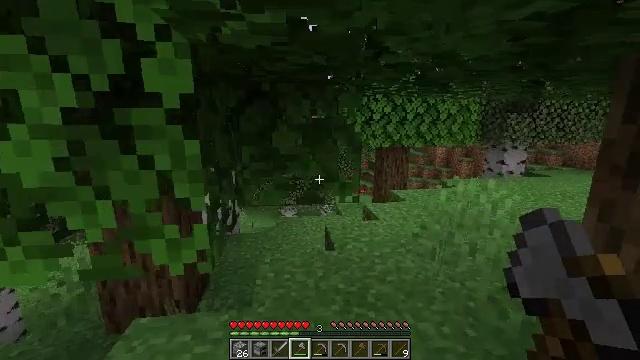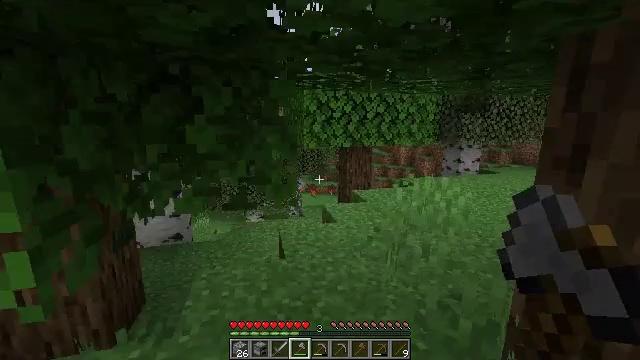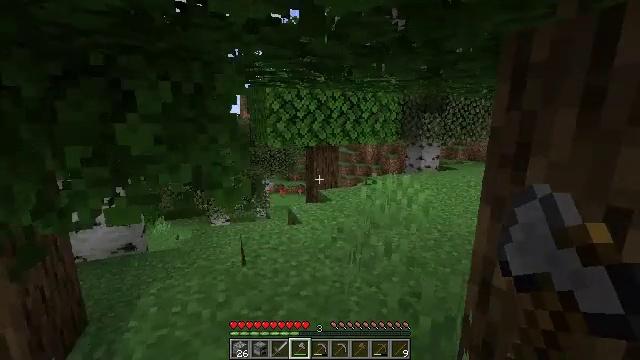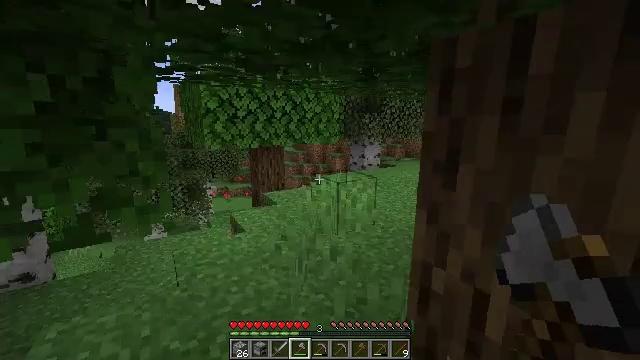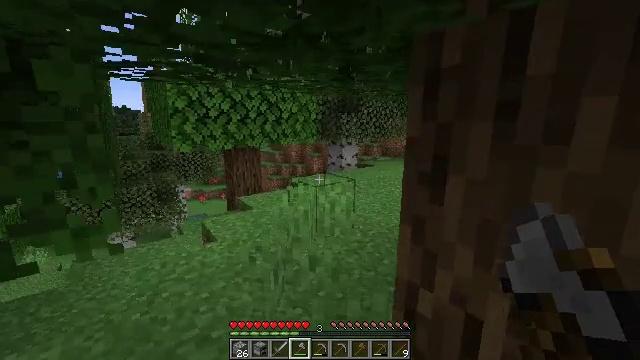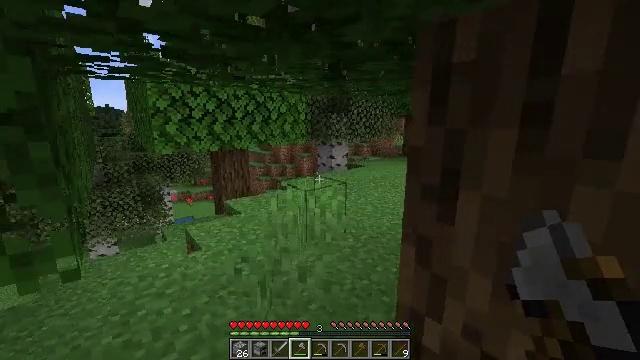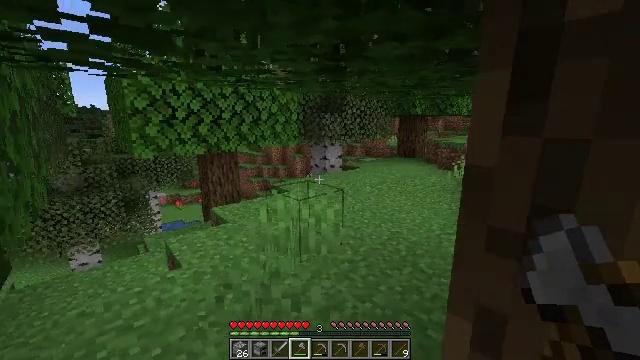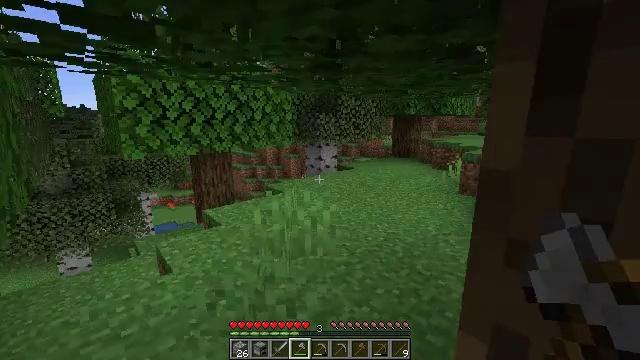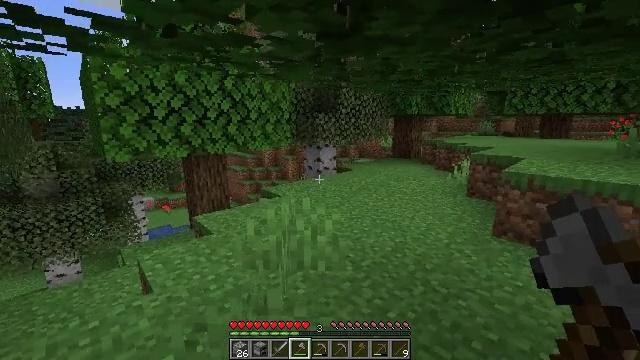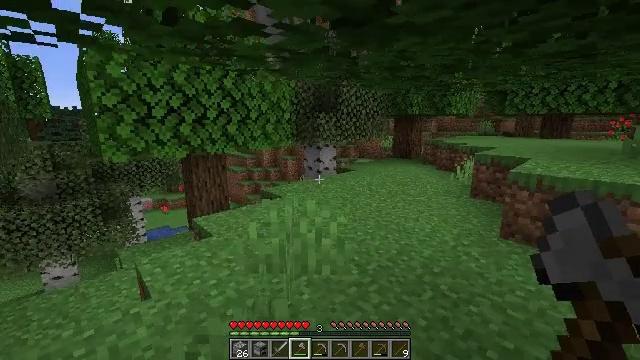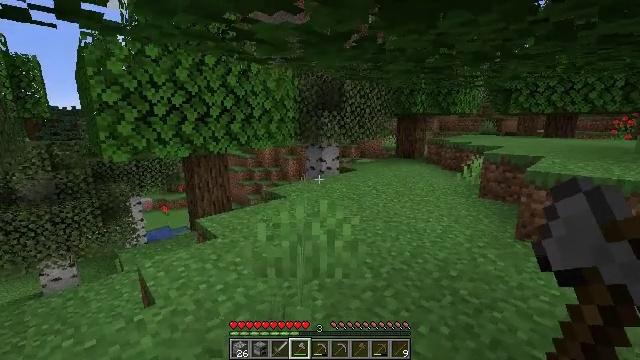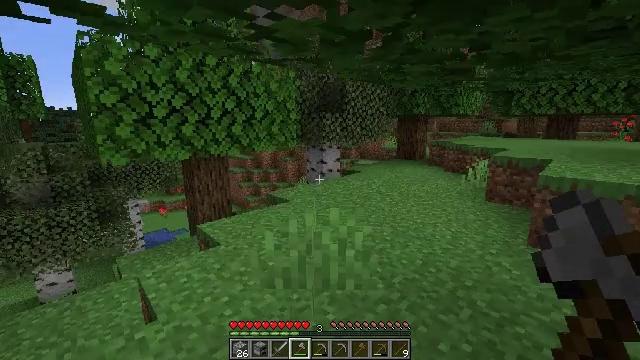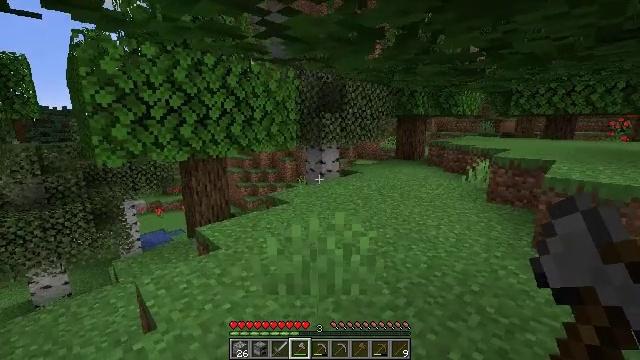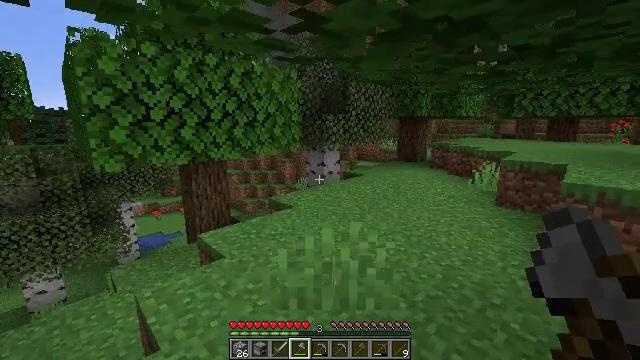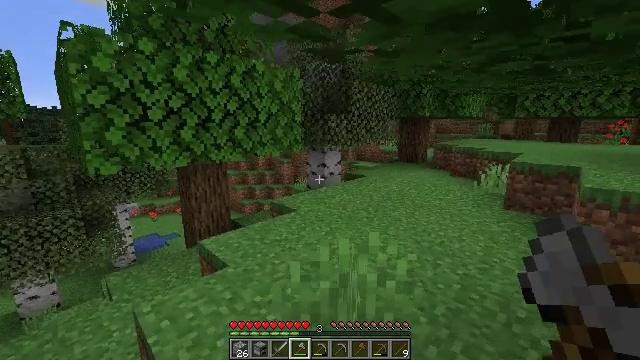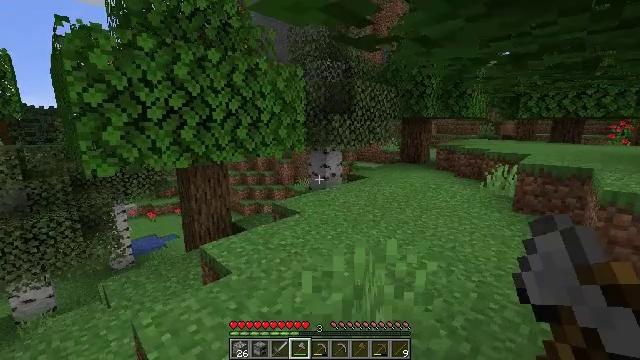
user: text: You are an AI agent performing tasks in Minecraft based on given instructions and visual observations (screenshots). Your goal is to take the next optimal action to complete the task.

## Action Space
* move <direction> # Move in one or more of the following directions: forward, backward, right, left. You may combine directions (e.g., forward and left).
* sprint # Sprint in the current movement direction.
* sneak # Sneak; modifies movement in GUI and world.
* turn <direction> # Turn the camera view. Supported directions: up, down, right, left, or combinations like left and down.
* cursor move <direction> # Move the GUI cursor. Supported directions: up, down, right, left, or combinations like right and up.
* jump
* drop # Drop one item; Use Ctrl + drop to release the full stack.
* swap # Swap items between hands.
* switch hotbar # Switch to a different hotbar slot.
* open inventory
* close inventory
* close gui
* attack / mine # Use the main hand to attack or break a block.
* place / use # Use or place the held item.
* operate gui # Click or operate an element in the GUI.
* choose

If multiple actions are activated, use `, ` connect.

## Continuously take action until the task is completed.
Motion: motion action
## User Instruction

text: Kill aquatic mobs.
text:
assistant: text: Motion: move forward and move right, turn right
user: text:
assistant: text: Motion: move forward and move right, turn right
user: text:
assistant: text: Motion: move forward, turn right
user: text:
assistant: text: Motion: move forward, turn right
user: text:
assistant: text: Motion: move forward, turn right
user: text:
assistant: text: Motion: move forward, turn right
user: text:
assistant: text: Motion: move forward, turn right
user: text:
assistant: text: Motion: move forward
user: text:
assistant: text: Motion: move forward
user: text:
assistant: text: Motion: move forward and move left
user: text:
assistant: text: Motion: move forward and move left
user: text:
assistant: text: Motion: move forward and move left
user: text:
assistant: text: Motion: move forward and move left
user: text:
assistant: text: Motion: move forward and move left
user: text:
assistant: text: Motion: move forward
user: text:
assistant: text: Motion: move forward
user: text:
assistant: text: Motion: move forward
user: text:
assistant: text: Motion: move forward, turn right
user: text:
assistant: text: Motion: move forward, turn right
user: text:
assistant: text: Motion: move forward, turn right
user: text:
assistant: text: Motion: move forward, turn right
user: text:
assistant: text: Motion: move forward, turn right
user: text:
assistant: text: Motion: move forward
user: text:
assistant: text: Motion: move forward, turn left
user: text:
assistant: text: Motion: move forward, turn left and down
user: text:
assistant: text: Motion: move forward, turn left
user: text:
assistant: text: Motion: move forward and move right, turn left
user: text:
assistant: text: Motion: move forward and move right, turn left and down
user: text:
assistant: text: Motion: move forward and move right, turn left and down
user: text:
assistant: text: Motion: move forward and move right, turn left